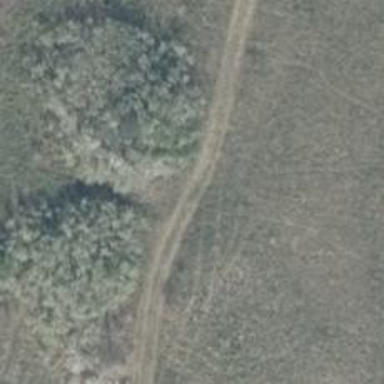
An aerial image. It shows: Grass track with grade4 surface.